Field crop: maize
Growth stage: 2
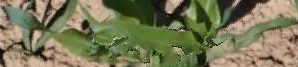
Species: maize